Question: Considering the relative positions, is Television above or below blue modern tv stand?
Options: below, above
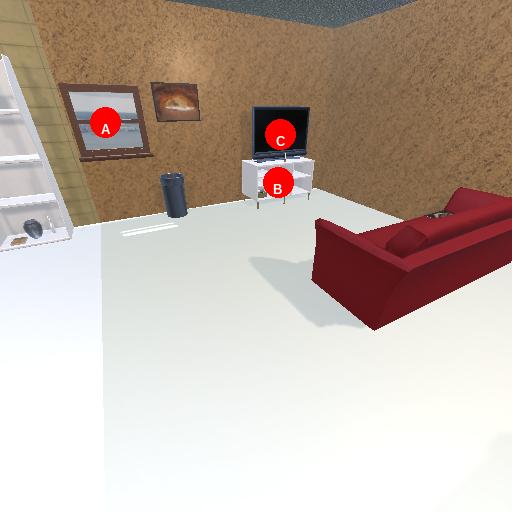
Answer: below